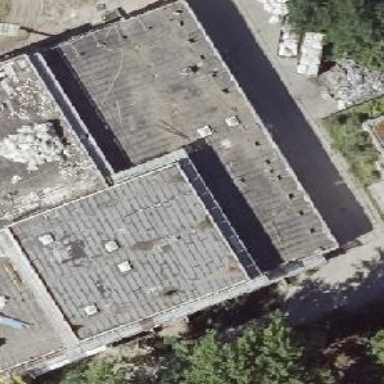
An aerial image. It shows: Civic building with flat roof.